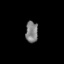
Tissue: lung
Cell type: Epithelial cells
Senescence score: 0.2183
Nuclear area (px): 254
Mean DAPI intensity: 129.098